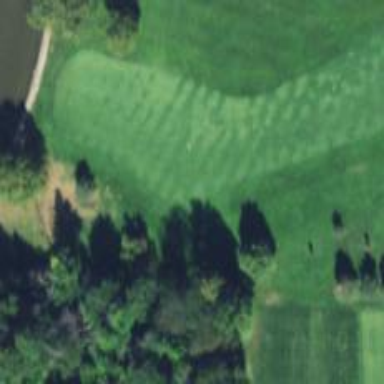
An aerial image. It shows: View of golf hole.